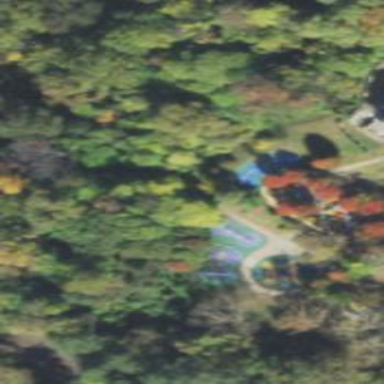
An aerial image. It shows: Playground area for leisure activities on the land.